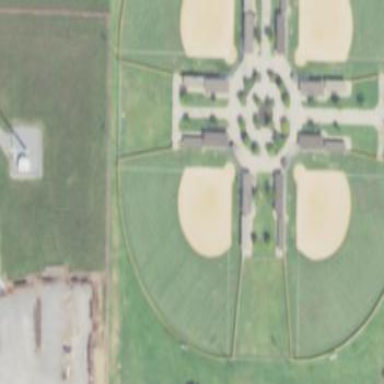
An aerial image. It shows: Grassy pitch designated for softball leisure sports.